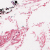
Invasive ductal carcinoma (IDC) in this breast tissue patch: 0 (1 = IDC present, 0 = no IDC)